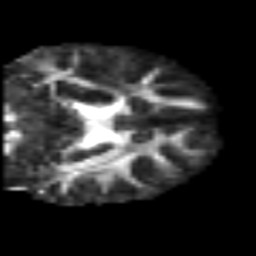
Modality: FA
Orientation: coronal
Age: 55
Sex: male
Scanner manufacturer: siemens
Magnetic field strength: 3 T
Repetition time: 6.1 s
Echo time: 0.101 s